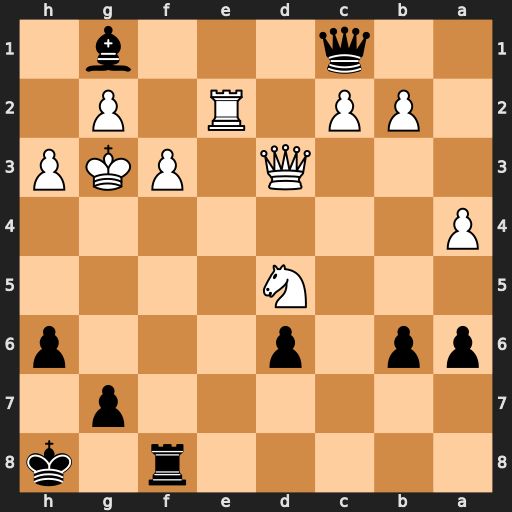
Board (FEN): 5r1k/6p1/pp1p3p/3N4/P7/3Q1PKP/1PP1R1P1/2q3b1
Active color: b
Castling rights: -
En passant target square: -
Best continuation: Qg5#